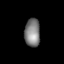
Tissue: lung
Cell type: Myeloid cells
Senescence score: 0.6017
Nuclear area (px): 428
Mean DAPI intensity: 126.848